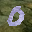
Label: 0